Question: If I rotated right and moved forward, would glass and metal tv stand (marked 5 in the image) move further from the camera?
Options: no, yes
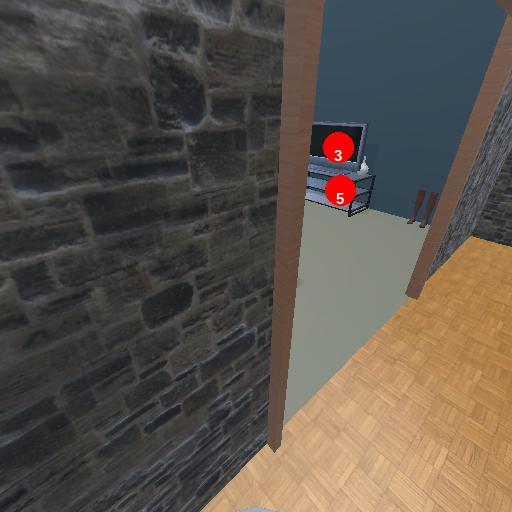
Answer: no